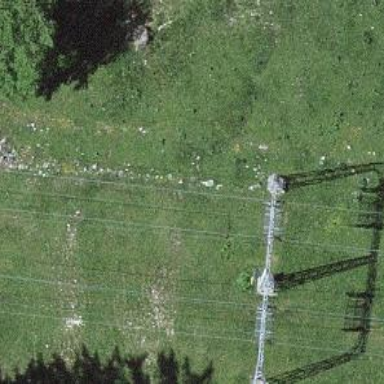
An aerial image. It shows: Pylon for aerialway.